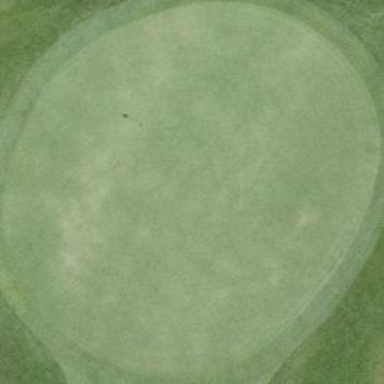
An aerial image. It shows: Golf green.